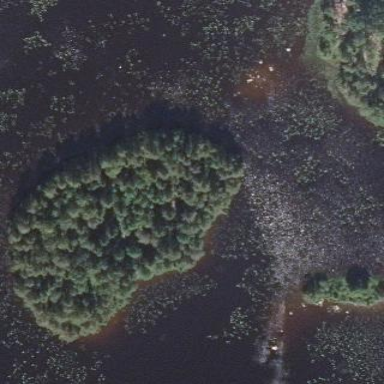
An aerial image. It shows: Island covered with woodland.